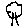
Label: tree